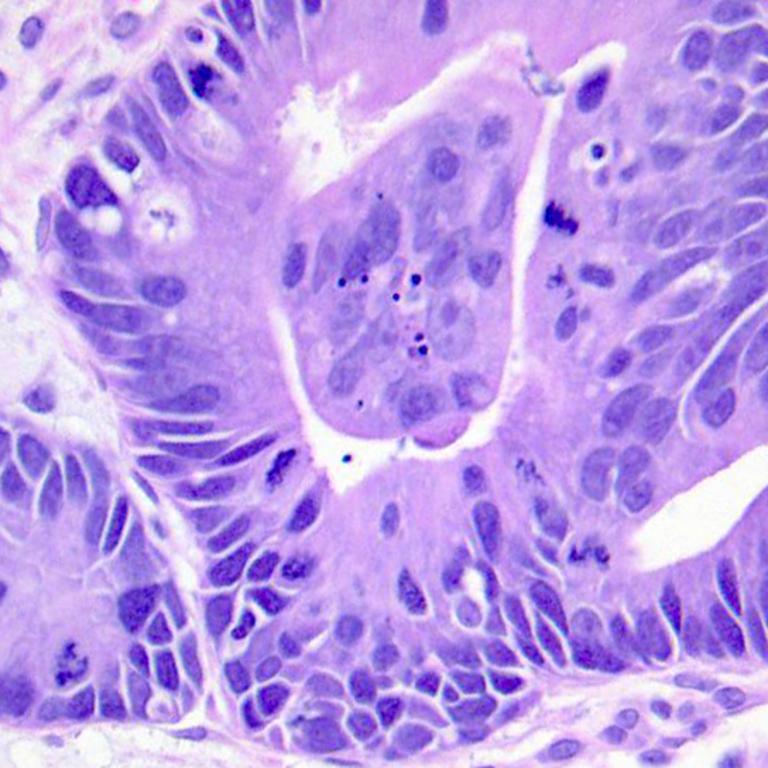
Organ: colon
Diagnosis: adenocarcinomas